Interaction volume radius: 10 \u00c5
Interaction volume height: 30 \u00c5
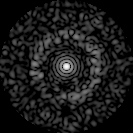
Disorder parameter: 0.8339